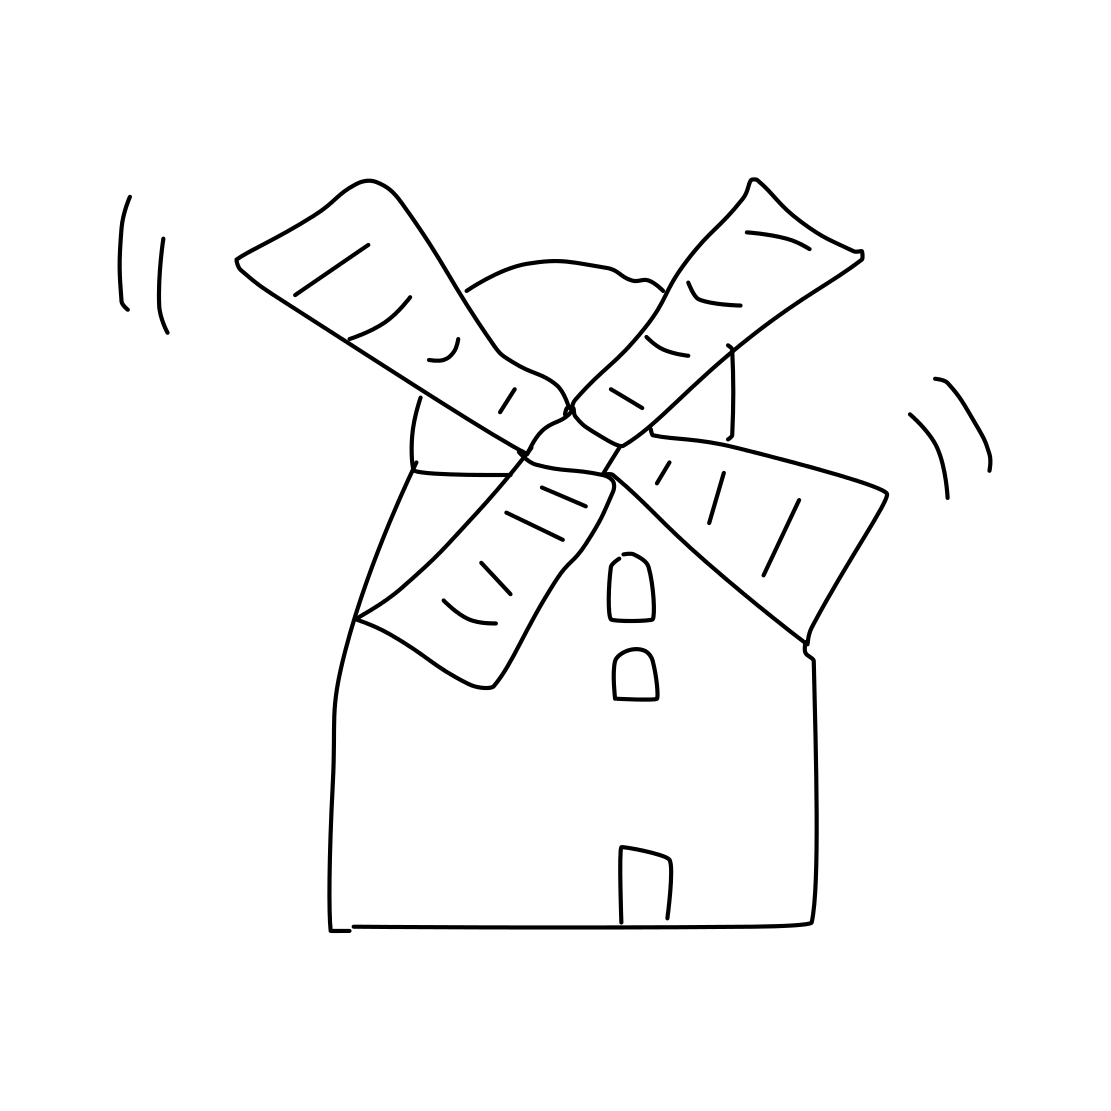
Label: windmill